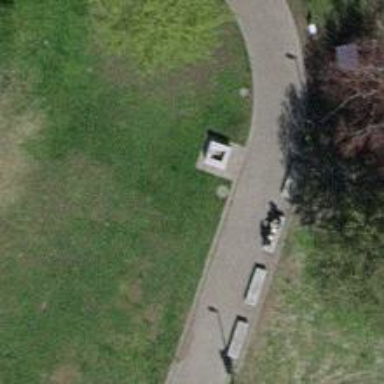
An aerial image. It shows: Fountain.